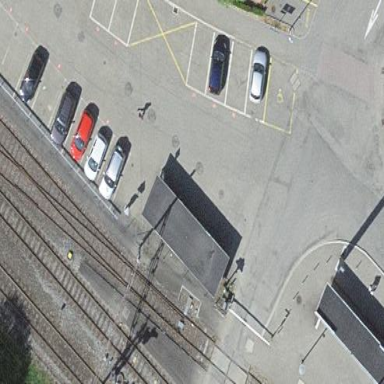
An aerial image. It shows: Bicycle parking facility.